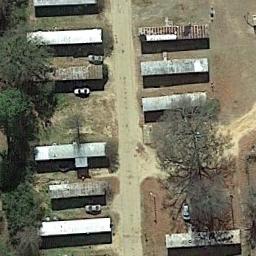
Label: residential